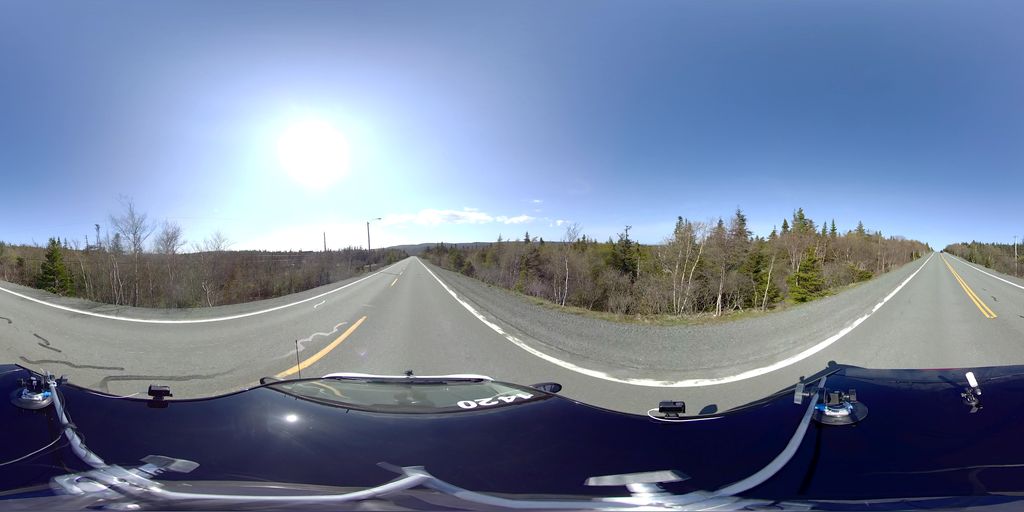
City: st_johns